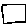
Label: square